Field crop: maize
Growth stage: 1
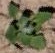
Species: chenopodium